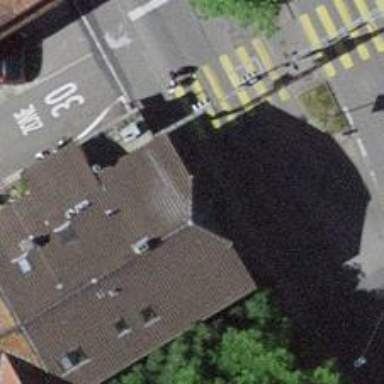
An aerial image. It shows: Restaurant.